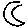
Label: moon